Field crop: maize
Growth stage: 2
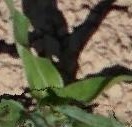
Species: maize